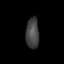
Tissue: lung
Cell type: Epithelial cells
Senescence score: 0.2434
Nuclear area (px): 402
Mean DAPI intensity: 66.706